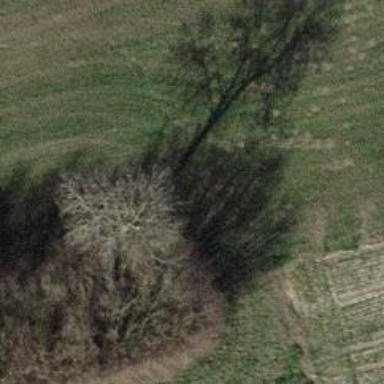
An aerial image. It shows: Row of trees in natural setting.